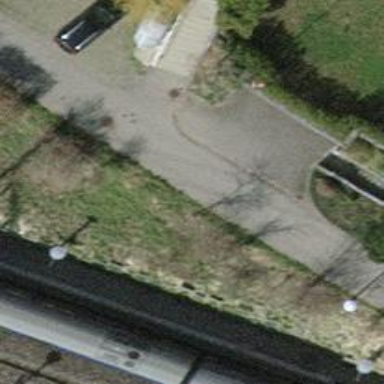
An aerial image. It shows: Set of steps on the road.